Question: I want to create the following layout. The important thing is, this is an application and should always fill the available room.
There are some boxes that need to grow in size when the window grows and some need to stay the same. I'm not quite sure if this is even possible with html5. Assume this should only work on a modern browser (so no IE).
Here is the layout I want to create. The arrows indicate whether the box can grow in that direction.

This is what I was able to get so far. The big problem is that box 3 and 4 are not as big as possible.
<URL>
'''
<div class="fixed-right-col" style="width: 300px; margin-right: 20px; min-height: 100%; float: right;">
<div style="height: 200px; background-color: gray;">
2
</div>
<div style="background-color: olive; bottom: 500px;">
4
</div>
</div>
<div class="container-fluid" style="width: auto; min-height: 100%; overflow: hidden;">
<!-- Probleme + Menu -->
<div class="row-fluid">
<div class="span6" style="background: red; min-height: 300px">1</div>
<div class="span6" style="background: aqua; min-height: 300px;">1</div>
</div>
<!-- Chat + Userlist -->
<div class="row-fluid" style="min-height: 100%;">
<div class="span12" style="background: green; height: auto;">
<div style="height: auto;">3</div>
<input type="text" style="width: auto;" value="5">
</div>
</div>
</div>
'''
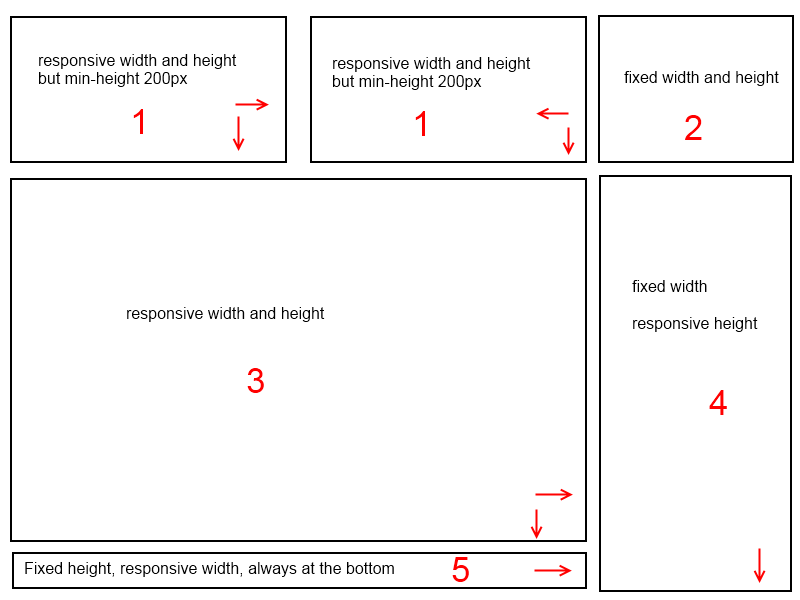
Answer: First you need to decide on how you want to group your elements. Both of these solutions use Flexbox. You could recreate this using 'display: table/table-row/table-cell' elements, but it would take a of extra elements to do so.
# (1, 1, 2) ((3, 5), 4)
This grouping makes sense if elements 1, 1, and 2 are part of a header element.
<URL>
Markup:
'''
<div class="container">
<header class="group1">
<div class="a">
1
</div>
<div class="a">
1
</div>
<div class="b">
2
</div>
</header>
<div class="group2">
<div class="group2a">
<article class="c">
3
</article>
<footer class="e">
5
</footer>
</div>
<aside class="d">
4
</aside>
</div>
</div>
'''
CSS:
'''
body, html {
height: 100%;
}
.container {
display: flex;
flex-direction: column;
height: 100%;
}
/* group 1, the header */
header.group1 {
display: flex;
height: 10em;
background: yellow;
padding: .5em;
}
.a {
flex: 1 auto;
background: aqua;
margin: .5em;
}
.b {
width: 10em;
background: grey;
margin: .5em;
}
/* group 2 */
.group2 {
display: flex;
flex: 1;
margin: .5em;
}
.group2a {
display: flex;
flex-direction: column;
flex: 1;
}
article.c {
flex: 1;
background: pink;
margin: .5em;
}
footer.e {
height: 5em;
background: green;
margin: .5em;
}
aside.d {
width: 10em;
background: olive;
margin: .5em;
}
'''
# ((1, 1), 3, 5), (2, 4)
This grouping makes sense if elements 2 and 4 are part of a sidebar. This grouping requires very little modification to make it fit into narrower viewports: just hide the display property on '.container'.
<URL>
Markup:
'''
<div class="container">
<header class="group1">
<div class="a">
1
</div>
<div class="a">
1
</div>
<div class="b">
2
</div>
</header>
<div class="group2">
<div class="group2a">
<article class="c">
3
</article>
<footer class="e">
5
</footer>
</div>
<aside class="d">
4
</aside>
</div>
</div>
'''
CSS:
'''
body, html {
height: 100%;
margin: 0;
padding: 0;
}
.container {
display: -webkit-box;
display: -moz-box;
display: -ms-flexbox;
display: -webkit-flex;
display: flex;
-webkit-box-orient: vertical;
-moz-box-orient: vertical;
-webkit-box-direction: normal;
-moz-box-direction: normal;
-webkit-flex-direction: column;
-ms-flex-direction: column;
flex-direction: column;
height: 100%;
}
/* group 1, the header */
header.group1 {
display: -webkit-box;
display: -moz-box;
display: -ms-flexbox;
display: -webkit-flex;
display: flex;
height: 10em;
background: yellow;
padding: .5em;
border: 1px solid;
}
.a {
-webkit-box-flex: 1;
-moz-box-flex: 1;
-webkit-flex: 1 auto;
-ms-flex: 1 auto;
flex: 1 auto;
background: aqua;
margin: .5em;
}
.b {
width: 10em;
background: grey;
margin: .5em;
}
/* group 2 */
.group2 {
display: -webkit-box;
display: -moz-box;
display: -ms-flexbox;
display: -webkit-flex;
display: flex;
-webkit-box-flex: 1;
-moz-box-flex: 1;
-webkit-flex: 1;
-ms-flex: 1;
flex: 1;
padding: .5em;
border: 1px solid;
}
.group2a {
display: -webkit-box;
display: -moz-box;
display: -ms-flexbox;
display: -webkit-flex;
display: flex;
-webkit-box-orient: vertical;
-moz-box-orient: vertical;
-webkit-box-direction: normal;
-moz-box-direction: normal;
-webkit-flex-direction: column;
-ms-flex-direction: column;
flex-direction: column;
-webkit-box-flex: 1;
-moz-box-flex: 1;
-webkit-flex: 1;
-ms-flex: 1;
flex: 1;
}
article.c {
-webkit-box-flex: 1;
-moz-box-flex: 1;
-webkit-flex: 1;
-ms-flex: 1;
flex: 1;
background: pink;
margin: .5em;
}
footer.e {
height: 5em;
background: green;
margin: .5em;
}
aside.d {
width: 10em;
background: olive;
margin: .5em;
}
'''
Browser support should include Chrome, Opera, Firefox (usually requires adding an explicit width anywhere that 'display: -moz-box' is used), IE10, Safari. <URL>